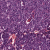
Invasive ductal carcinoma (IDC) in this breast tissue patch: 1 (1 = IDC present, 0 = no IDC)